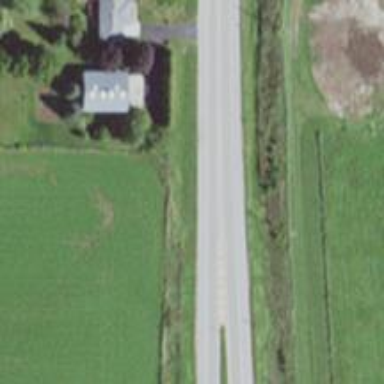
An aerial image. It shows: Secondary road with asphalt surface.